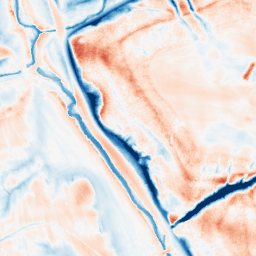
Category: trend_removal
Decomposition family: local_polynomial
Decomposition parameters: window_size: 31
degree: 3
Upsampling method: regularized
Upsampling parameters: scale: 2
lambda_reg: 0.01
Upsampling scale: 2